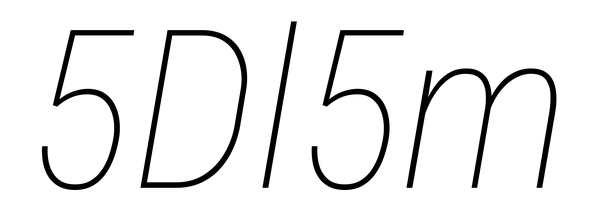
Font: Roboto-Italic_Condensed_Thin_Italic